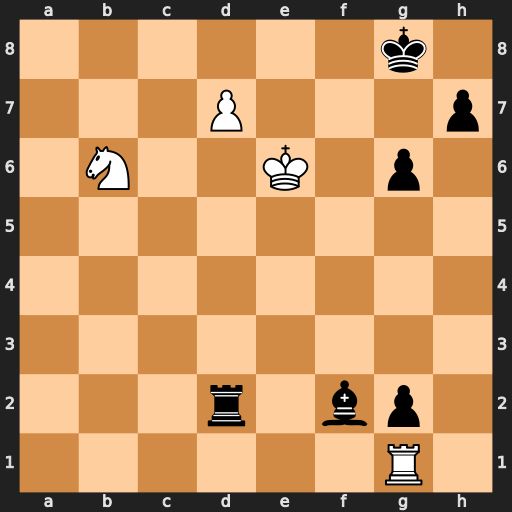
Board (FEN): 6k1/3P3p/1N2K1p1/8/8/8/3r1bp1/6R1
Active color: w
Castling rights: -
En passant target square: -
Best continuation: Rxg2 Rxd7 Nxd7